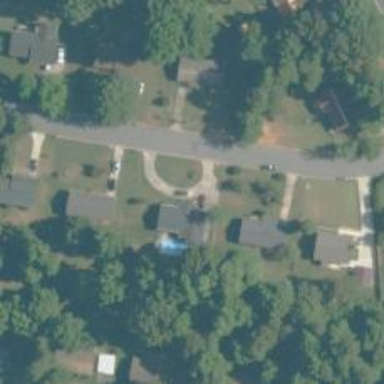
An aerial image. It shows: Driveway.